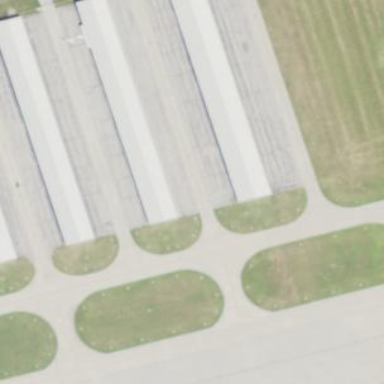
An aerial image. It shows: Building that is hangar at the airport.